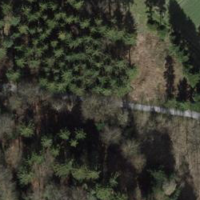
EUNIS habitat code: 25
Species observed at this site:
Impatiens parviflora